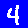
Digit: 4